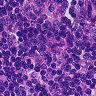
Metastatic tissue present: no